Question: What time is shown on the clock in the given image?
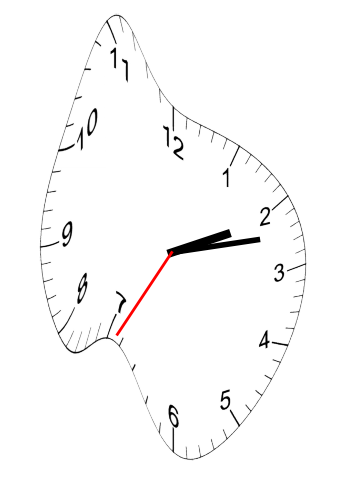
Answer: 02:12:35